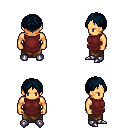
a pixel art fantasy rpg character, male body template, human, tanned skin, maroon tunic, robe skirt, raven parted hairstyle, metal boots, four views (front, back, left, right), 2x2 character sprite sheet, small pixel art, hard edges, no anti-aliasing